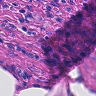
Metastatic tissue present: yes